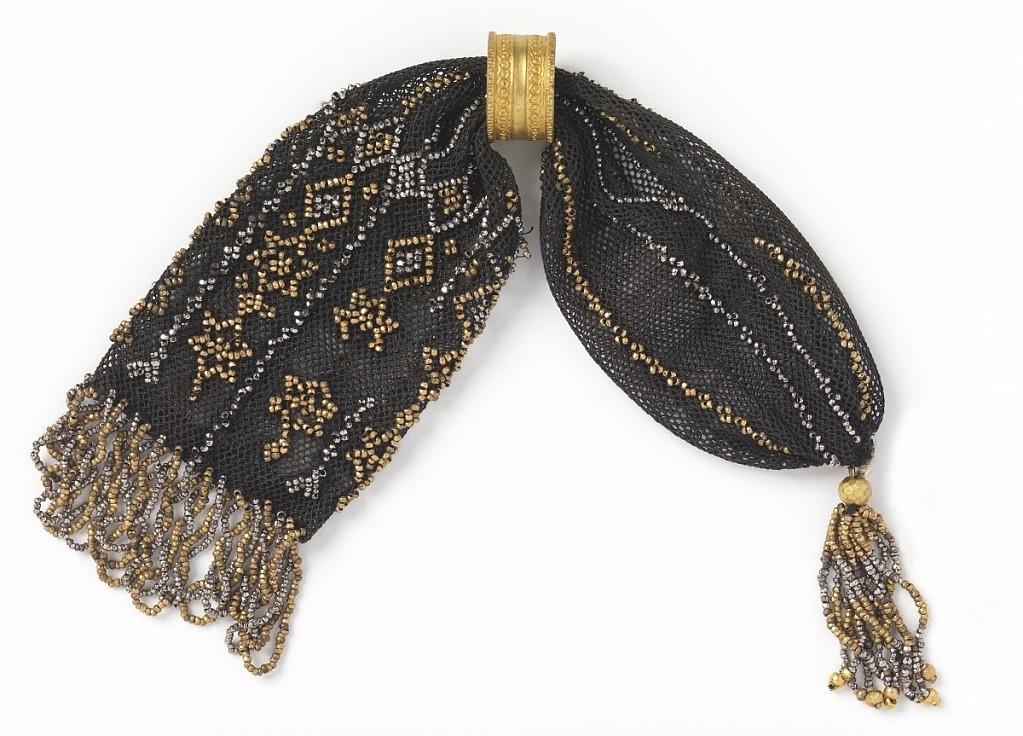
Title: Miser's purse
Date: early 19th century
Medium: silk, metal Technique: crochet
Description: Crocheted black silk ornamented on one end with single lengthwise bars of alternating rows of gold and cut steel beads; the other end is decorated with gold and steel beads in a six-pointed star and diamond pattern. One gold ring controls side closing. One end is fringed, the other tasseled, both with cut steel and gold beads.